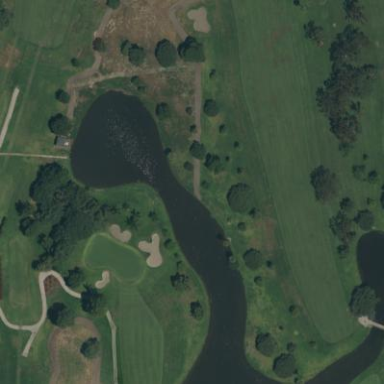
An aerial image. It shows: Scenic view of water hazard on golf course. The natural water feature adds beauty to the landscape.